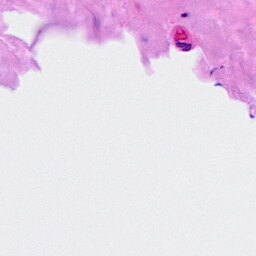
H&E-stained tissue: Breast